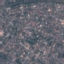
Land use / land cover: Residential